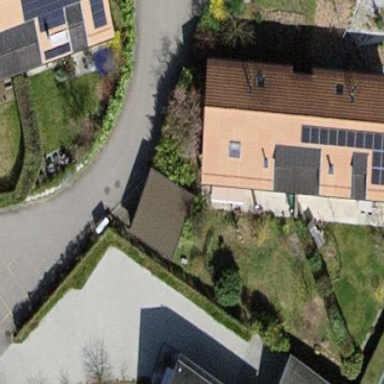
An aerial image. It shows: Simple house.